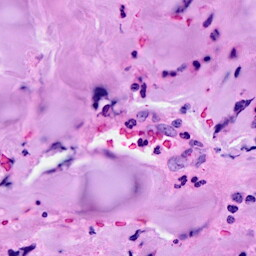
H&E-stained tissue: Breast